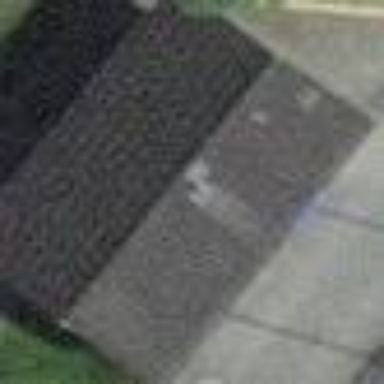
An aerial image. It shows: Shed building.